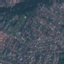
Label: Residential